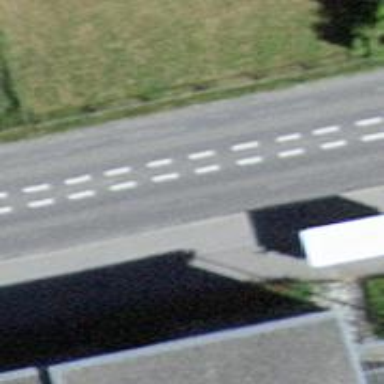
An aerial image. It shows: Bus stop with platform for public transport.